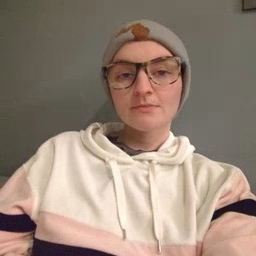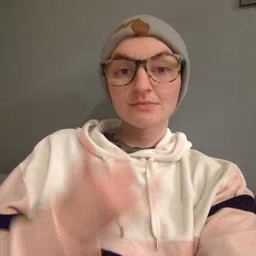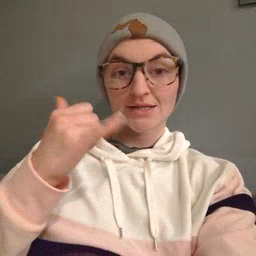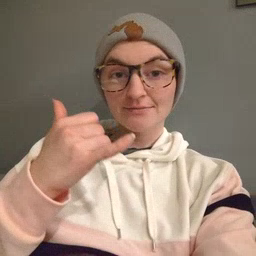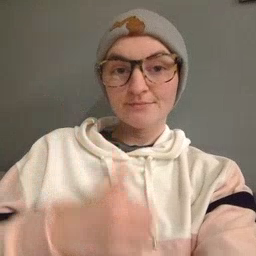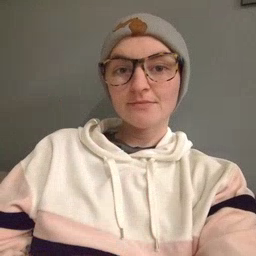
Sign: yellow